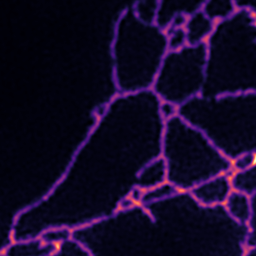
Label: Super-resolution ER image